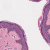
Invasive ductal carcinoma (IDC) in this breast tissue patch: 0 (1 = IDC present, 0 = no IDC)